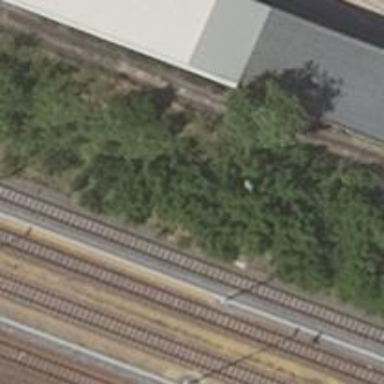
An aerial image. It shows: Abandoned railway yard is depicted.